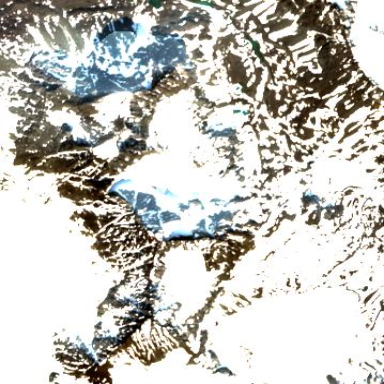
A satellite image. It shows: Stunning view of glacier.